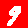
Digit: 9